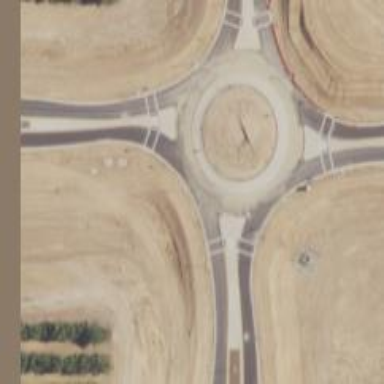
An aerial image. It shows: Tertiary road leading to roundabout.